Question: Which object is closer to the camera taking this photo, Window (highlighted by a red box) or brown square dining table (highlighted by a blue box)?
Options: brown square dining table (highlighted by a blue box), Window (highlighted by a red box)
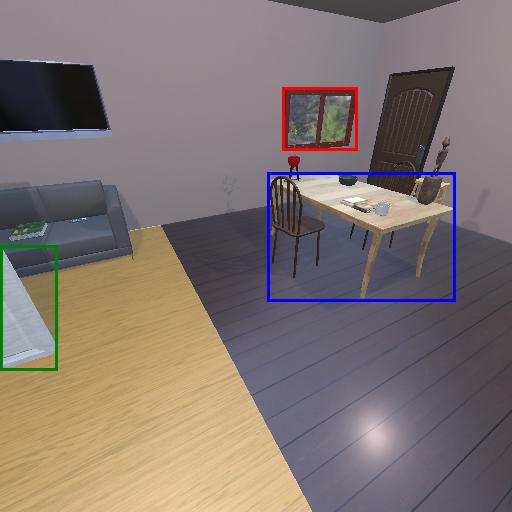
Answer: brown square dining table (highlighted by a blue box)